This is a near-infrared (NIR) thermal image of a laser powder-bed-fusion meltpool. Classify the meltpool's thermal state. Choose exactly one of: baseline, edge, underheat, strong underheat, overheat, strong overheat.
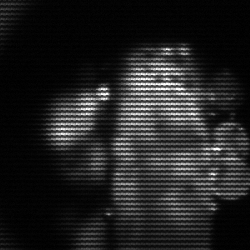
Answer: strong underheat